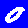
Digit: 0